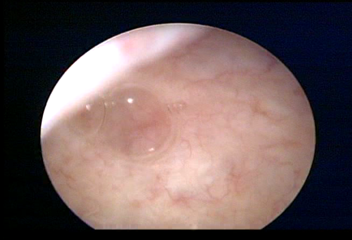
Modality: WLC
Class: Foreign bodies
Subclass: AirBubble
Bladder cancer association: No
Annotated structures: Air bubble